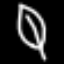
Label: leaf